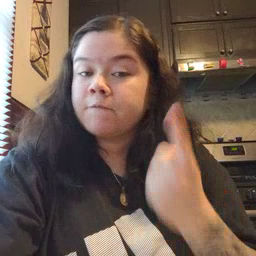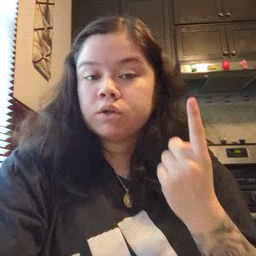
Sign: first